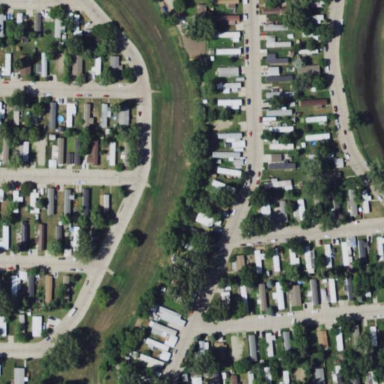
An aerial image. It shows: Residential area known as trailer park.